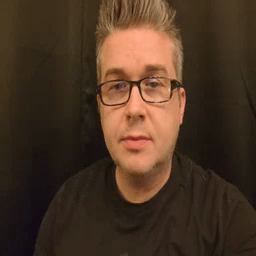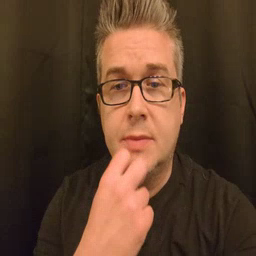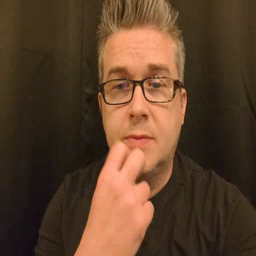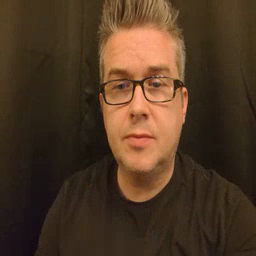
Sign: underwear